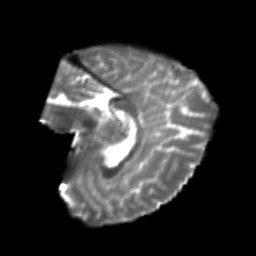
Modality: T2w
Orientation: sagittal
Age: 22
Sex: female
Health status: healthy
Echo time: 0.074 s